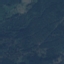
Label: Forest